Question: Note: You can find the previous question and its answer here. A deep testing on it proved the previous answer is incorrect: <URL>
---
I have 3 tables.
Table 'Words_Learned' contains all the words known by a user, and the order in which the words were learned. It has 3 columns 1) word ID and 2)user id and 3) order in which the word was learned.
Table 'Article' contains the articles. It has 3 columns 1) article ID, 2) unique word count and 3) article contents.
Table 'Words' contains a list of all unique words contained in each article. It has 2 columns 1) word ID and 2) article ID
The database diagram is as below/

Now, using this database and using "only" mysql, I need to do the below work.
Given a user ID, it should get a list of all words known by this user, sorted in the revese order from which they were learned. In other words, the most recently learned words will be at the top of the list.
Let's say that a query on a user ID shows that they've memorized the following 3 words, and we track the order in which they've learned the words.
Octopus - 3
Dog - 2
Spoon - 1
First we get a list of all articles containing the word Octopus, and then do the calculation using table 'Words' on just those articles. Calculation means if that article contains more than 10 words that do not appear in the user's vocabulary list (pulled from table 'words_learned'), then it is excluded from the listing.
Then, we do a query for all records that contain dog, but DO NOT contain "octopus"
Then, we do a query for all records that contain spoon, but DO NOT contain the words Octopus or Dog
And you keep doing this repetitive process until we've found 100 records that meet this criteria.
To achieve this process, I did the below (Please visit the SQLFiddle link to see the table structures, test data and my query)
<URL>
In my query, you can see the generated results and they are invalid. But on a "Proper Query", the result should be,
'''
Level 1
Level 1
Level 1
Level 2
Level 2
Level 2
Level 3
Level 3
'''
Here is a phudocode for better understanding.
'''
Do while articles found < 100
{
for each ($X as known words, in order that those words were learned)
{
Select all articles that contain the word $X, where the 1) article has not been included in any previous loops, and 2)where the count of "unknown" words is less than 10.
Keep these articles in order.
}
}
'''
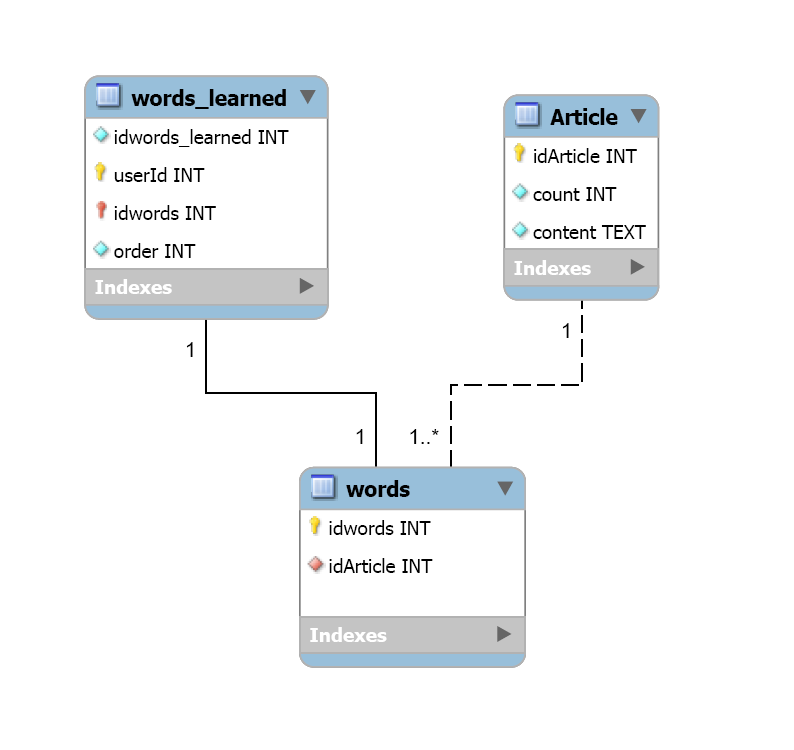
Answer: '''
select * from (
select a.idArticle, a.content, max('order') max_order
from words_learned wl
join words w on w.idwords = wl.idwords
join article a on a.idArticle = w.idArticle
where wl.userId = 4
group by a.idArticle
) a
left join (
select count(*) unknown_count, w2.idArticle from words w2
left join words_learned wl2 on wl2.idwords = w2.idwords
and wl2.userId = 4
where wl2.idwords is null
group by w2.idArticle
) unknown_counts on unknown_counts.idArticle = a.idArticle
where unknown_count is null or unknown_count < 10
order by max_order desc
limit 100
'''
<URL>
The first derived table selects unique articles a given user knows one or more words from as well as the maximum 'order' value of those words. The maximum order value is used to sort the final results so that articles containing high order words appear first.
The second derived table counts the number of words a given user doesn't know for each article. This table is used to exclude any articles that contain 10 or more words the user doesn't know.